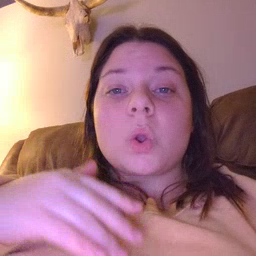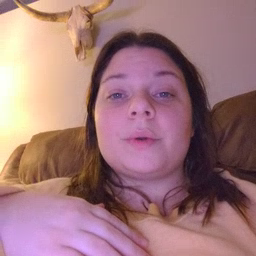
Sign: snow